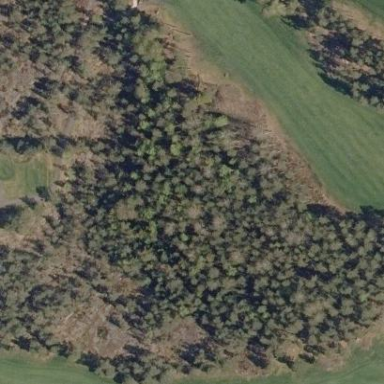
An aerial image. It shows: Mixed woodland with semi-evergreen trees.